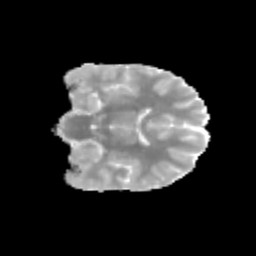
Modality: MD
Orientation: coronal
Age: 12
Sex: male
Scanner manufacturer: siemens
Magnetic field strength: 3 T
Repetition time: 3.8 s
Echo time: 0.07 s